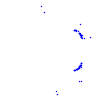
Particle: proton